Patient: sex M, age 47
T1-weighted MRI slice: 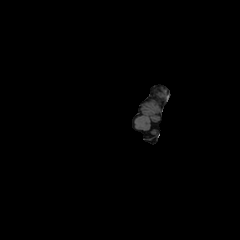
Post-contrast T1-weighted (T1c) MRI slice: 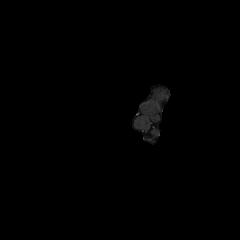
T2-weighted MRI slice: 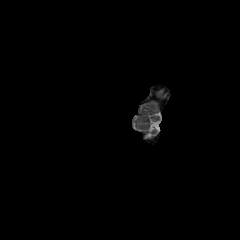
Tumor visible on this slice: no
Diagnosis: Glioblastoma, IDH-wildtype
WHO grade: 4